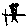
Label: tree